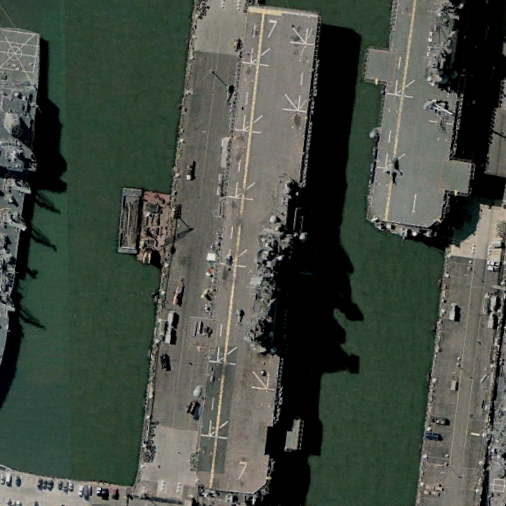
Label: assault